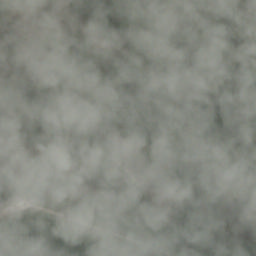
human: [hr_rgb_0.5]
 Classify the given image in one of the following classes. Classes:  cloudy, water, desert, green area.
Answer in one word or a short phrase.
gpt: cloudy